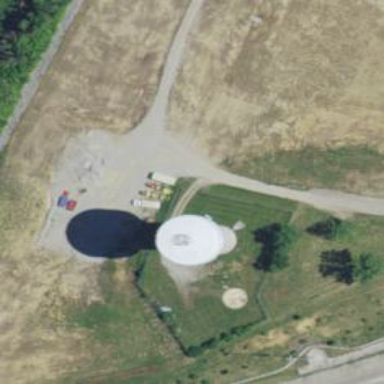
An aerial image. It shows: Water tower that is man-made.